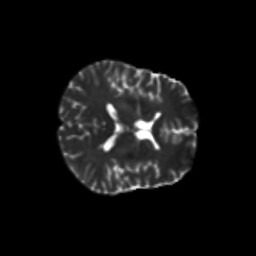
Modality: T2w
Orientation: axial
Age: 46
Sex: female
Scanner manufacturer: siemens
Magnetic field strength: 3 T
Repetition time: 8.6 s
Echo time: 0.095 s